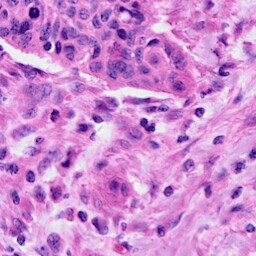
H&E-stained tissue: Cervix